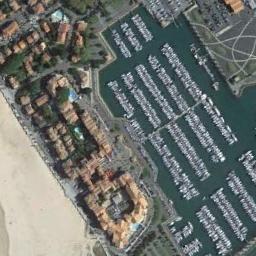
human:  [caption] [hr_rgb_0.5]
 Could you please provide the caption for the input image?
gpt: Many yachts are neatly arranged on the sea next to the harbor next to the building and the parking lot .

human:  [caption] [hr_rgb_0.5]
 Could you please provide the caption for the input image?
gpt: Many buildings are near the harbor .

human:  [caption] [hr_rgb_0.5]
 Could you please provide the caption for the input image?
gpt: There are containers on the harbor shore .

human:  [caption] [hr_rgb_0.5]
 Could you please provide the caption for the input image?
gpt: The harbor with lots of neatly docked boats is next to a dense residential area .

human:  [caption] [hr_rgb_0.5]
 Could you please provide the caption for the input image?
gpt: There are many brown buildings beside the harbor with many ships .